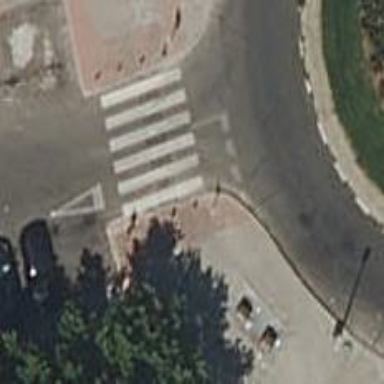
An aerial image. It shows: Uncontrolled road crossing.